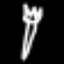
Label: fork